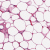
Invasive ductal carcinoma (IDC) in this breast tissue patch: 0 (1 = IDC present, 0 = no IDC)